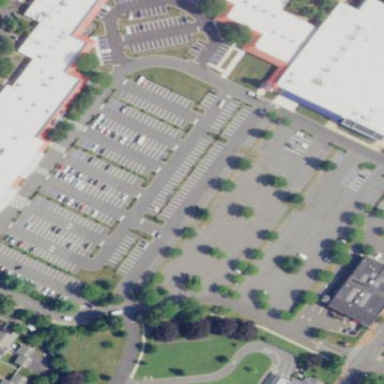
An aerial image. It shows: Mall.